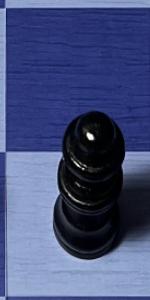
Label: Queen_Black